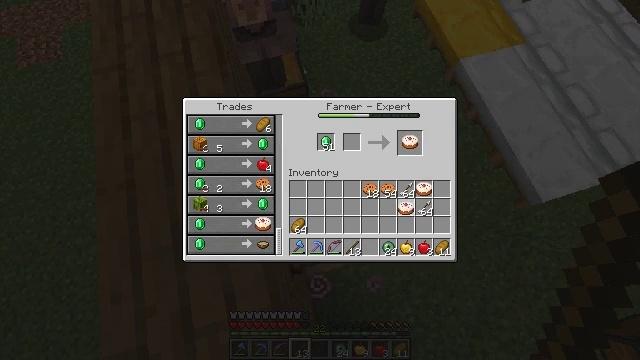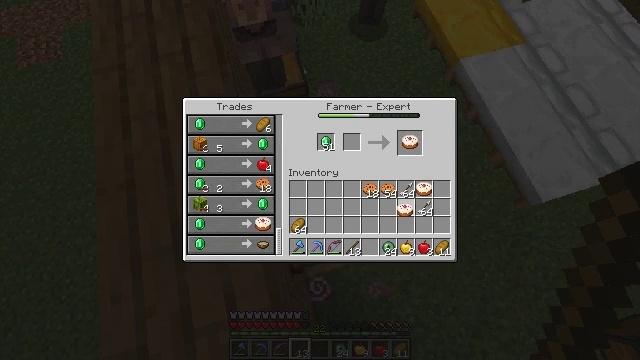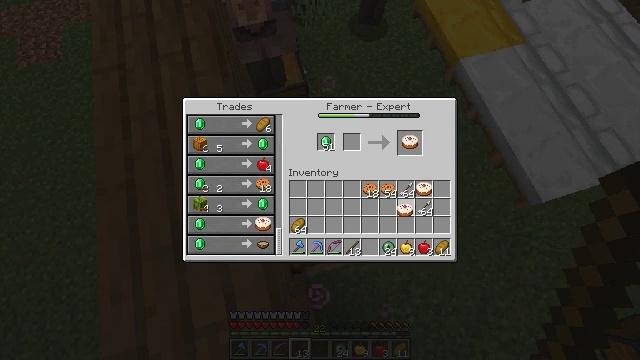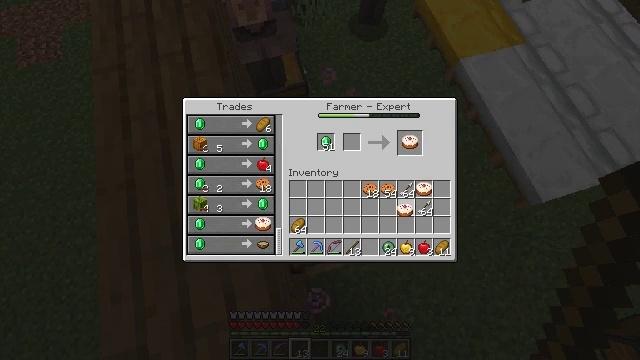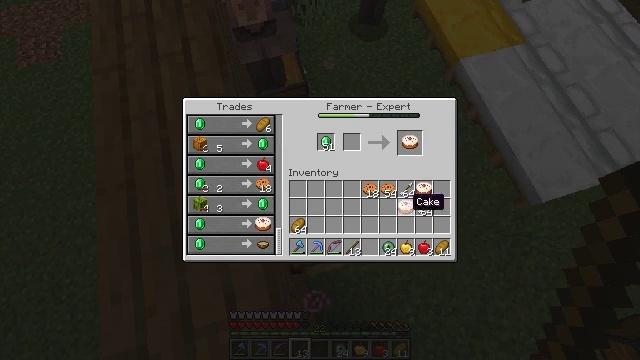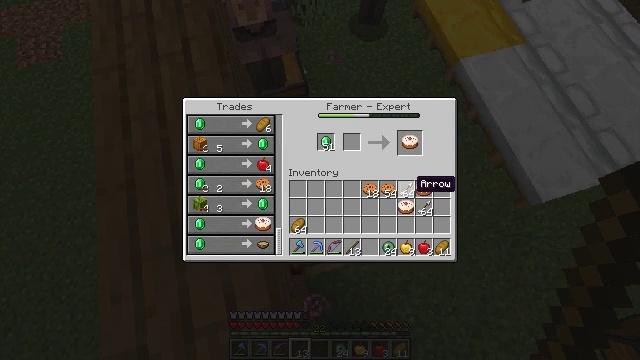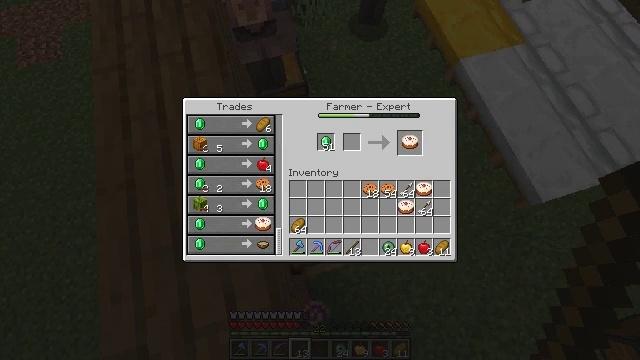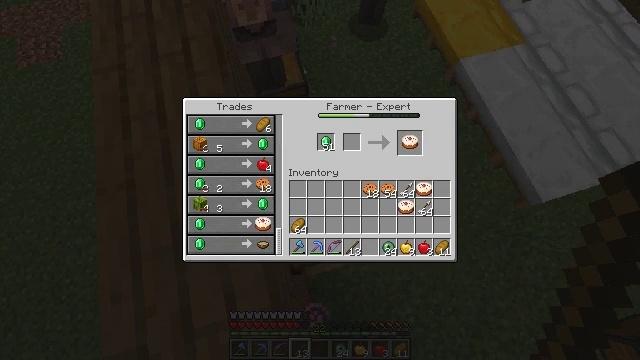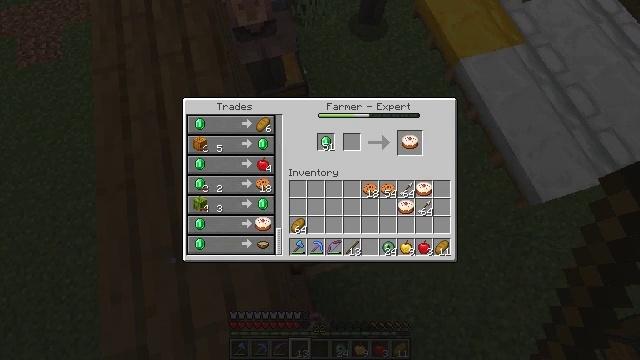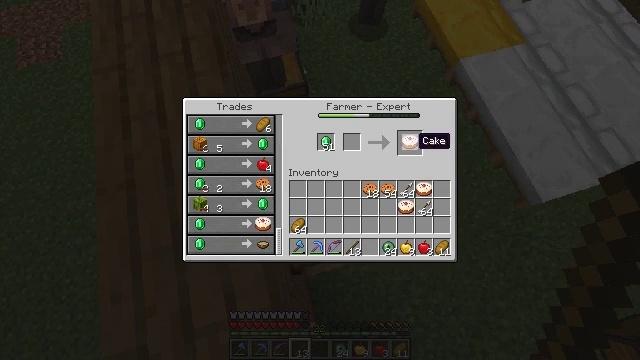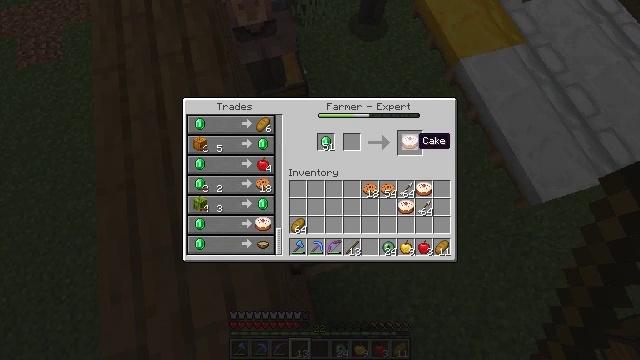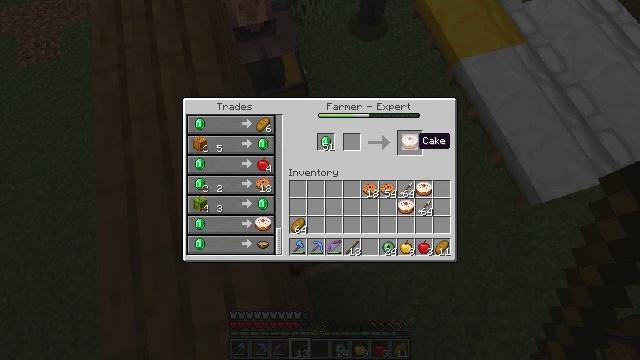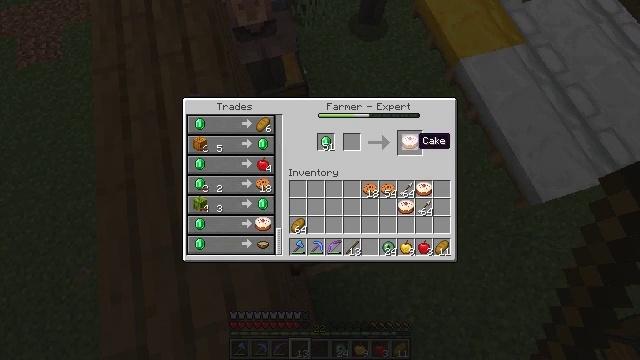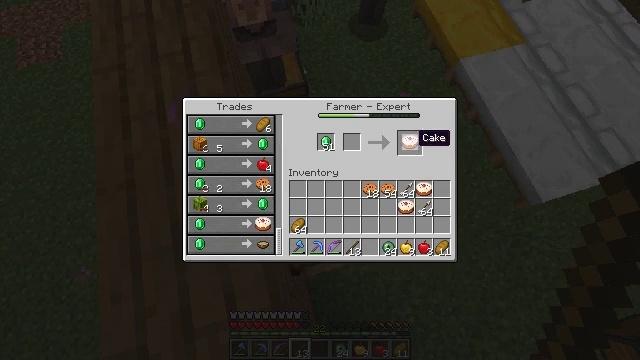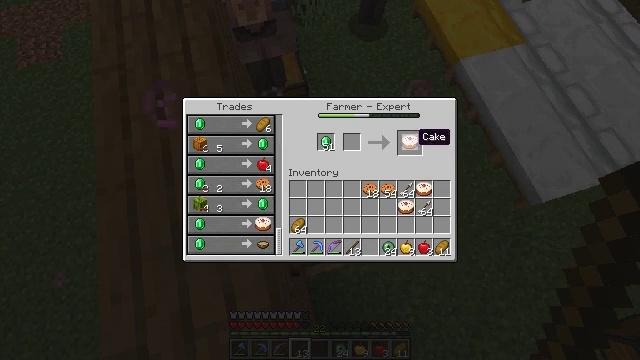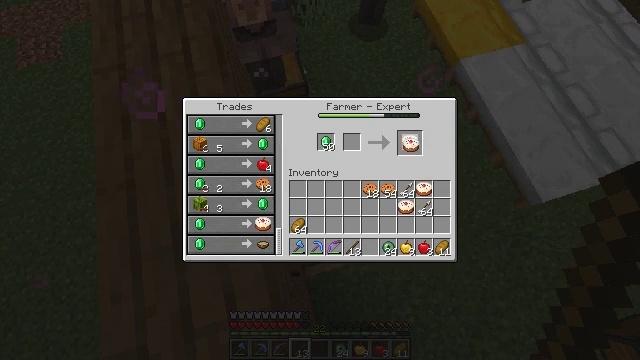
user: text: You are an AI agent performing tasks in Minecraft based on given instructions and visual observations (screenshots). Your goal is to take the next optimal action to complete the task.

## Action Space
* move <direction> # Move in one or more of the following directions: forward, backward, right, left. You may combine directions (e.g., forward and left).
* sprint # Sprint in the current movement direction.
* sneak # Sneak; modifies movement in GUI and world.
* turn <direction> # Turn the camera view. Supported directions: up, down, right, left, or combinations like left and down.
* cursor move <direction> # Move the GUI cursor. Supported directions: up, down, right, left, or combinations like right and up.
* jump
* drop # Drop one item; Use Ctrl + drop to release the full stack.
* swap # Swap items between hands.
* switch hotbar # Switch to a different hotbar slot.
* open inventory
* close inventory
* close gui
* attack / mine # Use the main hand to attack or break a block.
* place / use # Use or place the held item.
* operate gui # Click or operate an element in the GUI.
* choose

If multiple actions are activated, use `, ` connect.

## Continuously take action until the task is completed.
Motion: motion action
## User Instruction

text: Arrange ingredients to make a cake.
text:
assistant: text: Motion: operate gui
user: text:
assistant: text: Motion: operate gui
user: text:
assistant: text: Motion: operate gui
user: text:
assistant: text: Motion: no_op
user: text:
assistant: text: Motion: cursor move up
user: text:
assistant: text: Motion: cursor move up
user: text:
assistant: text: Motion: cursor move up
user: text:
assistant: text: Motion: cursor move up
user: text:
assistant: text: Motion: no_op
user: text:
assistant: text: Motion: no_op
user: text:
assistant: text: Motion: no_op
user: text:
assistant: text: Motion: no_op
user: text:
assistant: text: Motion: no_op
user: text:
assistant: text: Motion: no_op
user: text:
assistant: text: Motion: operate gui
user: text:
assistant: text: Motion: operate gui
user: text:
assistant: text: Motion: operate gui
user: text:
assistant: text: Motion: cursor move left and down
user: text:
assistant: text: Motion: cursor move down
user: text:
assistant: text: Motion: no_op
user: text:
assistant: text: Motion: cursor move down
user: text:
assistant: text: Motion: cursor move down
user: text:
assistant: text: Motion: operate gui
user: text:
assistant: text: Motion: operate gui
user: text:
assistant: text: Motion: operate gui
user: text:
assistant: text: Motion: no_op
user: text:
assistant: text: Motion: no_op
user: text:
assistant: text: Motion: cursor move right and up
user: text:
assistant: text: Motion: cursor move right and up
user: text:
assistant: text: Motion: no_op